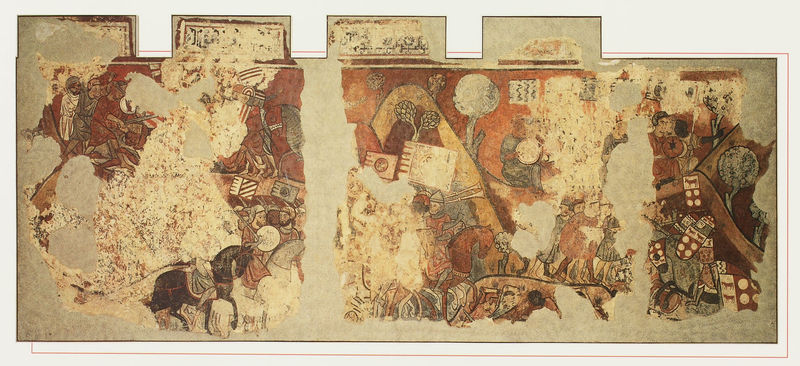
Titel: Batalla di Portopí/ Feldzug von Portopí
Künstler: Meister der Eroberung von Mallorca
Institution: Barcelona, Museu Nacional d’Art de Catalunya
Schlagwörter: baum, berg, weiß, bäume, gelb, landschaft, menschen, blumen, braun, grau, männer, orange, rot, tiere, weg, beige, alt, wand, falten, gold, pferd, pferde, reiter, turm, ritt, sattel, fahnen, schwer, zug, farbe, wagen, krieg, schlacht, soldaten, ornamente, wandgemälde, wandmalerei, faltenwurf, zinnen, schild, antike, schilder, schwert, ritter, heer, rüstung, rom, fragment, fries, wappen, zacken, karte, kaputt, reise, mittelalter, zerstört, posaunen, fresko, fragmentarisch, christen, jerusalem, fresco, perde, schilde, trompete, freske, beschädigt, verwittert, demoliert, ordensritter